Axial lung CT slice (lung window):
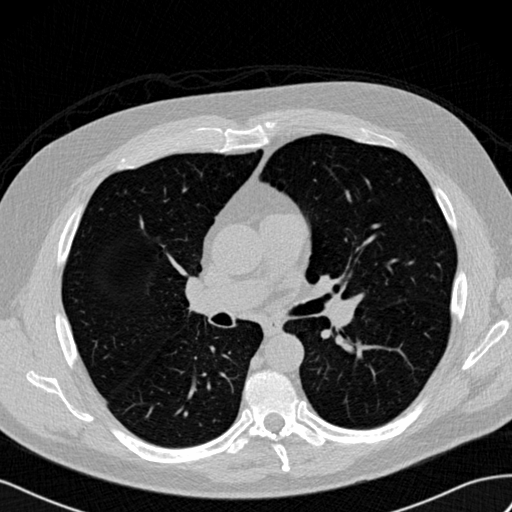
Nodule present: no